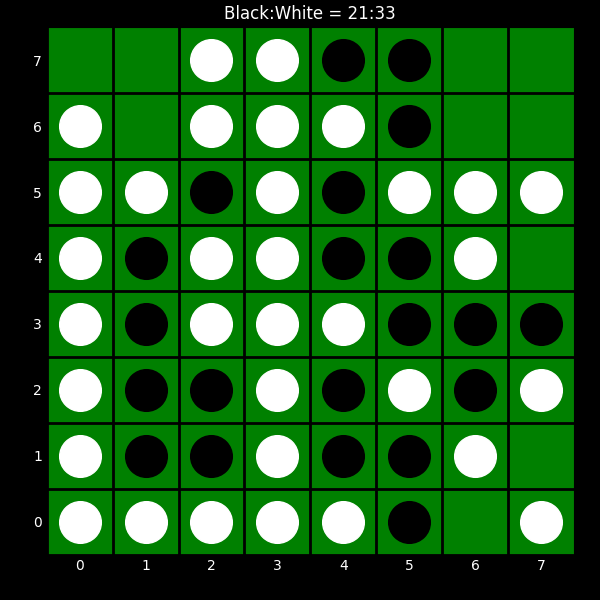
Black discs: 21
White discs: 33